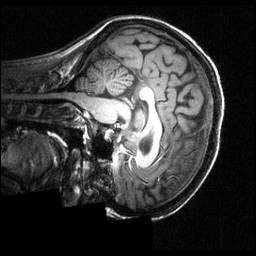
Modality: T1w
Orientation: sagittal
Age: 26
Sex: female
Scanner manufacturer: siemens
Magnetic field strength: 3.951 T
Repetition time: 1.5 s
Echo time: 0.00335 s